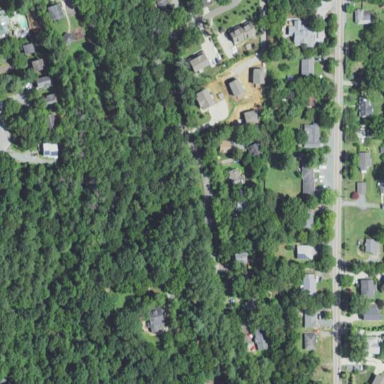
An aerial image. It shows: Residential area within neighborhood.